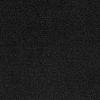
Atmospheric dust classification: dusty